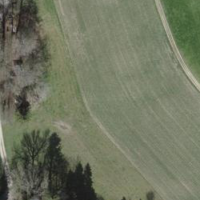
EUNIS habitat code: 52
Species observed at this site:
Vulpes vulpes